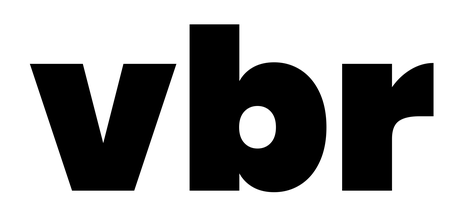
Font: Poppins-Black